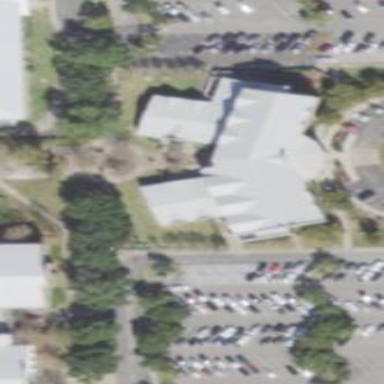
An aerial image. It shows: College building.